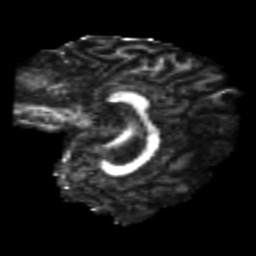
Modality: FA
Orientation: sagittal
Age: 21
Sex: male
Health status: healthy
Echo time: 0.074 s